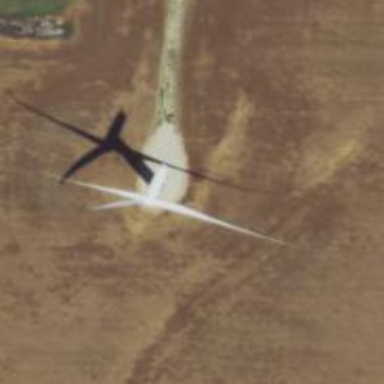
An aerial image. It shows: Wind generator powered by wind. The generator type is horizontal axis and it uses wind turbines.